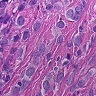
Metastatic tissue present: yes